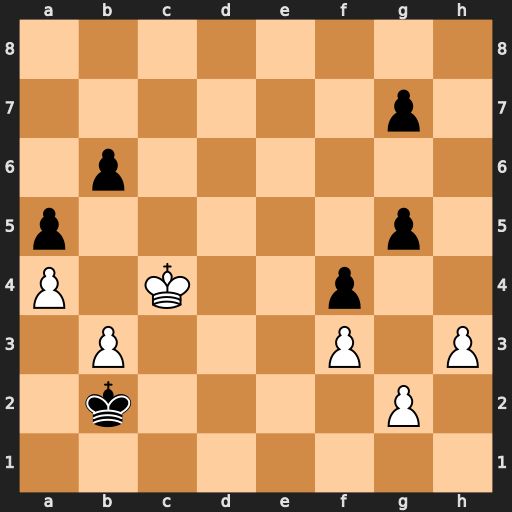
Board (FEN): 8/6p1/1p6/p5p1/P1K2p2/1P3P1P/1k4P1/8
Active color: w
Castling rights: -
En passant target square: -
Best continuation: b4 Ka3 bxa5 bxa5 Kb5